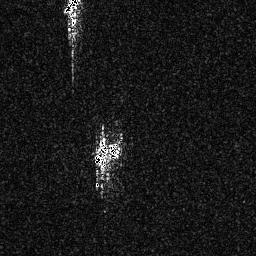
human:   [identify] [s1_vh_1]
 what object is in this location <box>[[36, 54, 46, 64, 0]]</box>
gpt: <ref>1 medium ship at the center</ref>